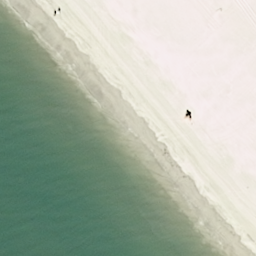
Label: beach